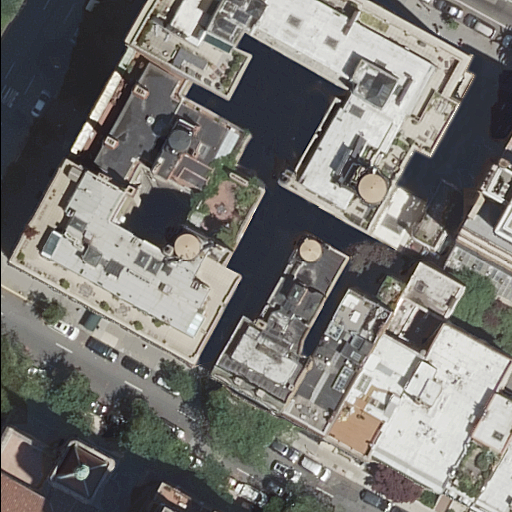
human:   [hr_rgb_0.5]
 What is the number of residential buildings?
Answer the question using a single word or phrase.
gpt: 14

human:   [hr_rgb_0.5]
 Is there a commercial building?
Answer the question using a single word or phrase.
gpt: no

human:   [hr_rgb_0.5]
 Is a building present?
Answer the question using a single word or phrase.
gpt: yes

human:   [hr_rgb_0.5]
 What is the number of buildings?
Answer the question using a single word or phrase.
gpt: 14

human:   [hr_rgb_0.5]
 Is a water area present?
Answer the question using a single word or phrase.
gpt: no

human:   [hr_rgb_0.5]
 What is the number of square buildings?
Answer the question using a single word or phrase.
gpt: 0

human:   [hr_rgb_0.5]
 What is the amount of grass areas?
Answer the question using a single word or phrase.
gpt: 1

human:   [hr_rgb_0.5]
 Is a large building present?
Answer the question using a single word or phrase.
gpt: yes

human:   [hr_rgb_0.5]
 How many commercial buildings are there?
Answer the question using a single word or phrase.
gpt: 0

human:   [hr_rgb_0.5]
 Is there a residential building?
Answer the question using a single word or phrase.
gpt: yes

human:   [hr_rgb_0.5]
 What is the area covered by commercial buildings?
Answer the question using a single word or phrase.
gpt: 0m2

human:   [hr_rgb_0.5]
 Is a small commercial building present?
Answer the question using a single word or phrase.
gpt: no

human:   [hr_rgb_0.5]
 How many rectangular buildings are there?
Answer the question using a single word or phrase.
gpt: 6

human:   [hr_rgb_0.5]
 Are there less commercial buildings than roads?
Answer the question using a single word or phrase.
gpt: yes

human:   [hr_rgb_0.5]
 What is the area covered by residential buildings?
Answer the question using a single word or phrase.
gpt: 5887m2

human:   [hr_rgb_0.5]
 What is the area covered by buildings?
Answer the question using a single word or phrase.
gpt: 5887m2

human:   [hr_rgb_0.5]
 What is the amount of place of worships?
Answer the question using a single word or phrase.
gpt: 1

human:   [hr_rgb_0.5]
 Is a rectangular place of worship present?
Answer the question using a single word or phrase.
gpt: yes

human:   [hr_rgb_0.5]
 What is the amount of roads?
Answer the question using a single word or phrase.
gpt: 3

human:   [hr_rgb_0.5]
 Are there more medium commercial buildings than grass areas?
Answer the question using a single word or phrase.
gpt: no

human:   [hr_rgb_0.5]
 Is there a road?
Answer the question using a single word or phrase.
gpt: yes

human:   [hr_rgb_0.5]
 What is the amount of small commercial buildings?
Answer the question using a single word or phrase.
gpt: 0

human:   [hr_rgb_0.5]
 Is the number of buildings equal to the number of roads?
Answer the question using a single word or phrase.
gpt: no

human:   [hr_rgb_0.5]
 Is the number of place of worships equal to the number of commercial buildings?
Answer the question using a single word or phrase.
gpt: no

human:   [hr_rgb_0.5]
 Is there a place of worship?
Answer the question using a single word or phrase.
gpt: yes

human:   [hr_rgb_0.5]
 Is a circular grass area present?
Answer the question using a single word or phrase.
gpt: no

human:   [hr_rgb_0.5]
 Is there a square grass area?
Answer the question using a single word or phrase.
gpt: no

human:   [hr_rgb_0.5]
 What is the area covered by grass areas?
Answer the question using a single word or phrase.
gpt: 11m2

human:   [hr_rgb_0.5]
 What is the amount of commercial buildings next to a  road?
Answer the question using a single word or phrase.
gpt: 0

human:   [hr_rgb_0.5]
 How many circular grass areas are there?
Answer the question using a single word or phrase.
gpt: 0

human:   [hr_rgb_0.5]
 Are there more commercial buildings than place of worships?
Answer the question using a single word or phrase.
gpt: no

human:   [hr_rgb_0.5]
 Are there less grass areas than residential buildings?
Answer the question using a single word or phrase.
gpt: yes

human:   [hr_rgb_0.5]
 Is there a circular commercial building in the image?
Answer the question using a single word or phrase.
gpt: no

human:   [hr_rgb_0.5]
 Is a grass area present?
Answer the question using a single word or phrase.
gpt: yes

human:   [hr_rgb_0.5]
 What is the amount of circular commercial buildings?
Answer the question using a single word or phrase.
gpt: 0

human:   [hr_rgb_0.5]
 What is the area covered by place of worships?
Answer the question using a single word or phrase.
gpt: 396m2

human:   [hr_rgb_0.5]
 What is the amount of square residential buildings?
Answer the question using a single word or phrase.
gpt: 0

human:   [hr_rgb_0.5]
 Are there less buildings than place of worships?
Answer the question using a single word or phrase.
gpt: no

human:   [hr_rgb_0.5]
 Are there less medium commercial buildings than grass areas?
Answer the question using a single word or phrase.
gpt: yes

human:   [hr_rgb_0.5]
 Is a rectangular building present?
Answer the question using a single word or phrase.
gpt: yes

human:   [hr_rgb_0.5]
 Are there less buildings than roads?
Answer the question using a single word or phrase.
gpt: no

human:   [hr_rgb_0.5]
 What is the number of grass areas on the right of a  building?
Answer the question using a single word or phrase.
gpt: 0

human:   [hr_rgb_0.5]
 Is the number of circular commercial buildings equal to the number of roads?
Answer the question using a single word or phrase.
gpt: no

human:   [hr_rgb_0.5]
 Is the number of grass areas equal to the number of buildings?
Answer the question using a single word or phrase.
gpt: no

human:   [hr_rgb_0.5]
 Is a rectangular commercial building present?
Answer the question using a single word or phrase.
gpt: no

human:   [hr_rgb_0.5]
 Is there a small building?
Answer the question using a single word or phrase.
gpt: yes

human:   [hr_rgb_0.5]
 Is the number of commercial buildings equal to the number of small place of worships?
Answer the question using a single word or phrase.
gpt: yes

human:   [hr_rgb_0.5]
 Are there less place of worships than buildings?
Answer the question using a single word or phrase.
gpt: yes

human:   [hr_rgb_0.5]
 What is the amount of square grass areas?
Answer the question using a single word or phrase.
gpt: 0

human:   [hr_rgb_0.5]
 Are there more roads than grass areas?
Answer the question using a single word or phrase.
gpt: yes

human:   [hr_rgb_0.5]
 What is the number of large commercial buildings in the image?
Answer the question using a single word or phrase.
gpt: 0

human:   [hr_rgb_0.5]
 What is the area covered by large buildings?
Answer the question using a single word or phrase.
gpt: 3955m2

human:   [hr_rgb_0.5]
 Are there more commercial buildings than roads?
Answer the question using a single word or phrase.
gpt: no

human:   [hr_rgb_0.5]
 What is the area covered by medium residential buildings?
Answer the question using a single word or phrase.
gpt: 1843m2

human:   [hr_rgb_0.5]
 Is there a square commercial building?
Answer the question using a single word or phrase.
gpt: no

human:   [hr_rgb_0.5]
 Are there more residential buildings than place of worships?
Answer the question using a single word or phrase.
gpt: yes

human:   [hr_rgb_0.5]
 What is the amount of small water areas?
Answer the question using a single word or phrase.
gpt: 0

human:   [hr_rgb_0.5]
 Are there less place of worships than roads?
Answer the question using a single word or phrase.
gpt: yes

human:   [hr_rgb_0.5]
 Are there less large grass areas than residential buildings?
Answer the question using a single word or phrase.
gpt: yes

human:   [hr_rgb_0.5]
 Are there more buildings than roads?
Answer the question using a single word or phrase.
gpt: yes

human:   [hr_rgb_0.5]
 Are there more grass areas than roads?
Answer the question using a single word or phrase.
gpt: no

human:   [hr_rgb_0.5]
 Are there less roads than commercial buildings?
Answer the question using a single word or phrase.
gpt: no

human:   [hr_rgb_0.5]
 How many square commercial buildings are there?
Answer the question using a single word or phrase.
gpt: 0

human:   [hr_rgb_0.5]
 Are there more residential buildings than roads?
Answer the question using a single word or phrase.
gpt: yes